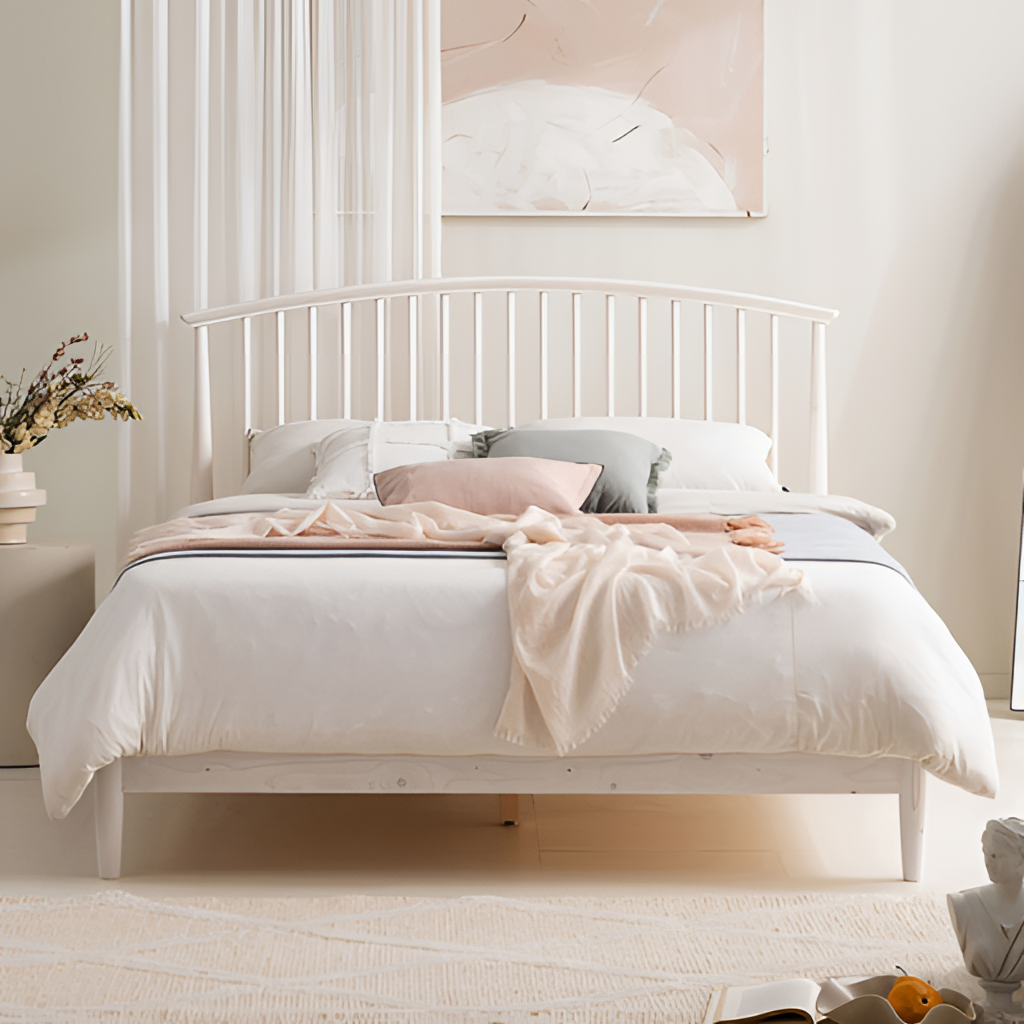
bedroom, wood bed, contemporary, beige paint wallpaper, with solid pattern, beige wood flooring, with plank pattern